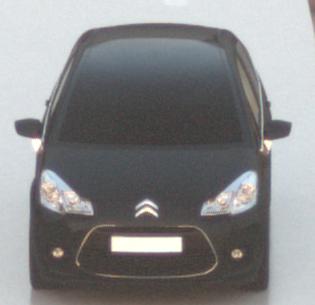
Make: Citroen
Model: C3 1.1
Detailed model: C3 (II)
Model produced from: 2010/01
Model produced until: 2012/03
Doors: 5
Color: black
Road condition: wet road
Daytime: dawn
Contrast: low contrast